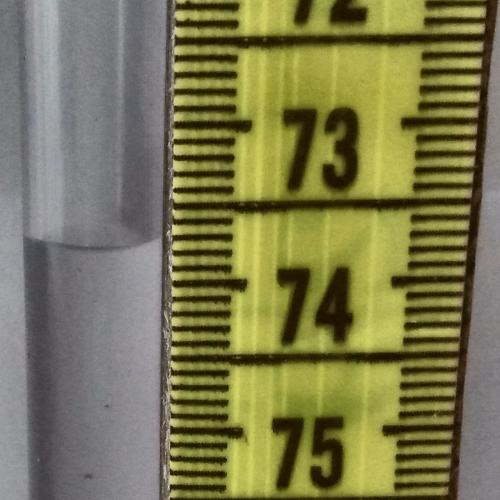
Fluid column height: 73.7 cm